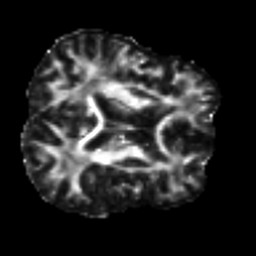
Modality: FA
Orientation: axial
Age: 48
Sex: male
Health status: ill
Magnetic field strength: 3 T
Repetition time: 8.4 s
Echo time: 0.0926 s